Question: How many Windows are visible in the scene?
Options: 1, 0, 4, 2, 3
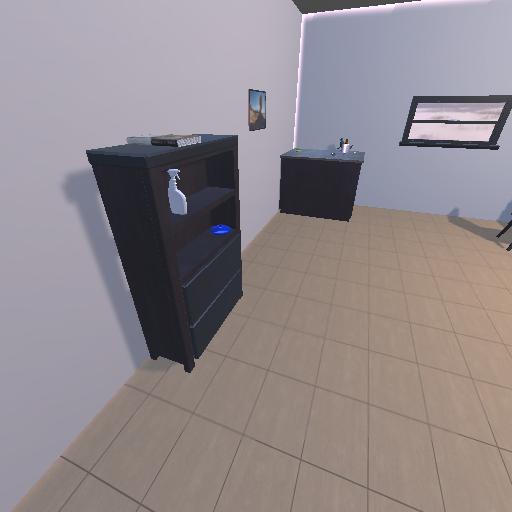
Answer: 1